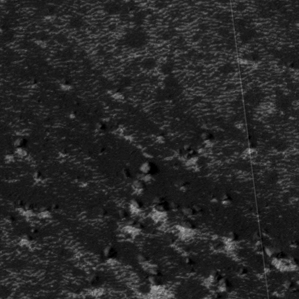
Label: frost